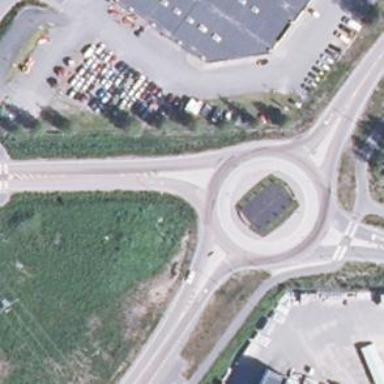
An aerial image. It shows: Secondary road leading to roundabout.